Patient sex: F
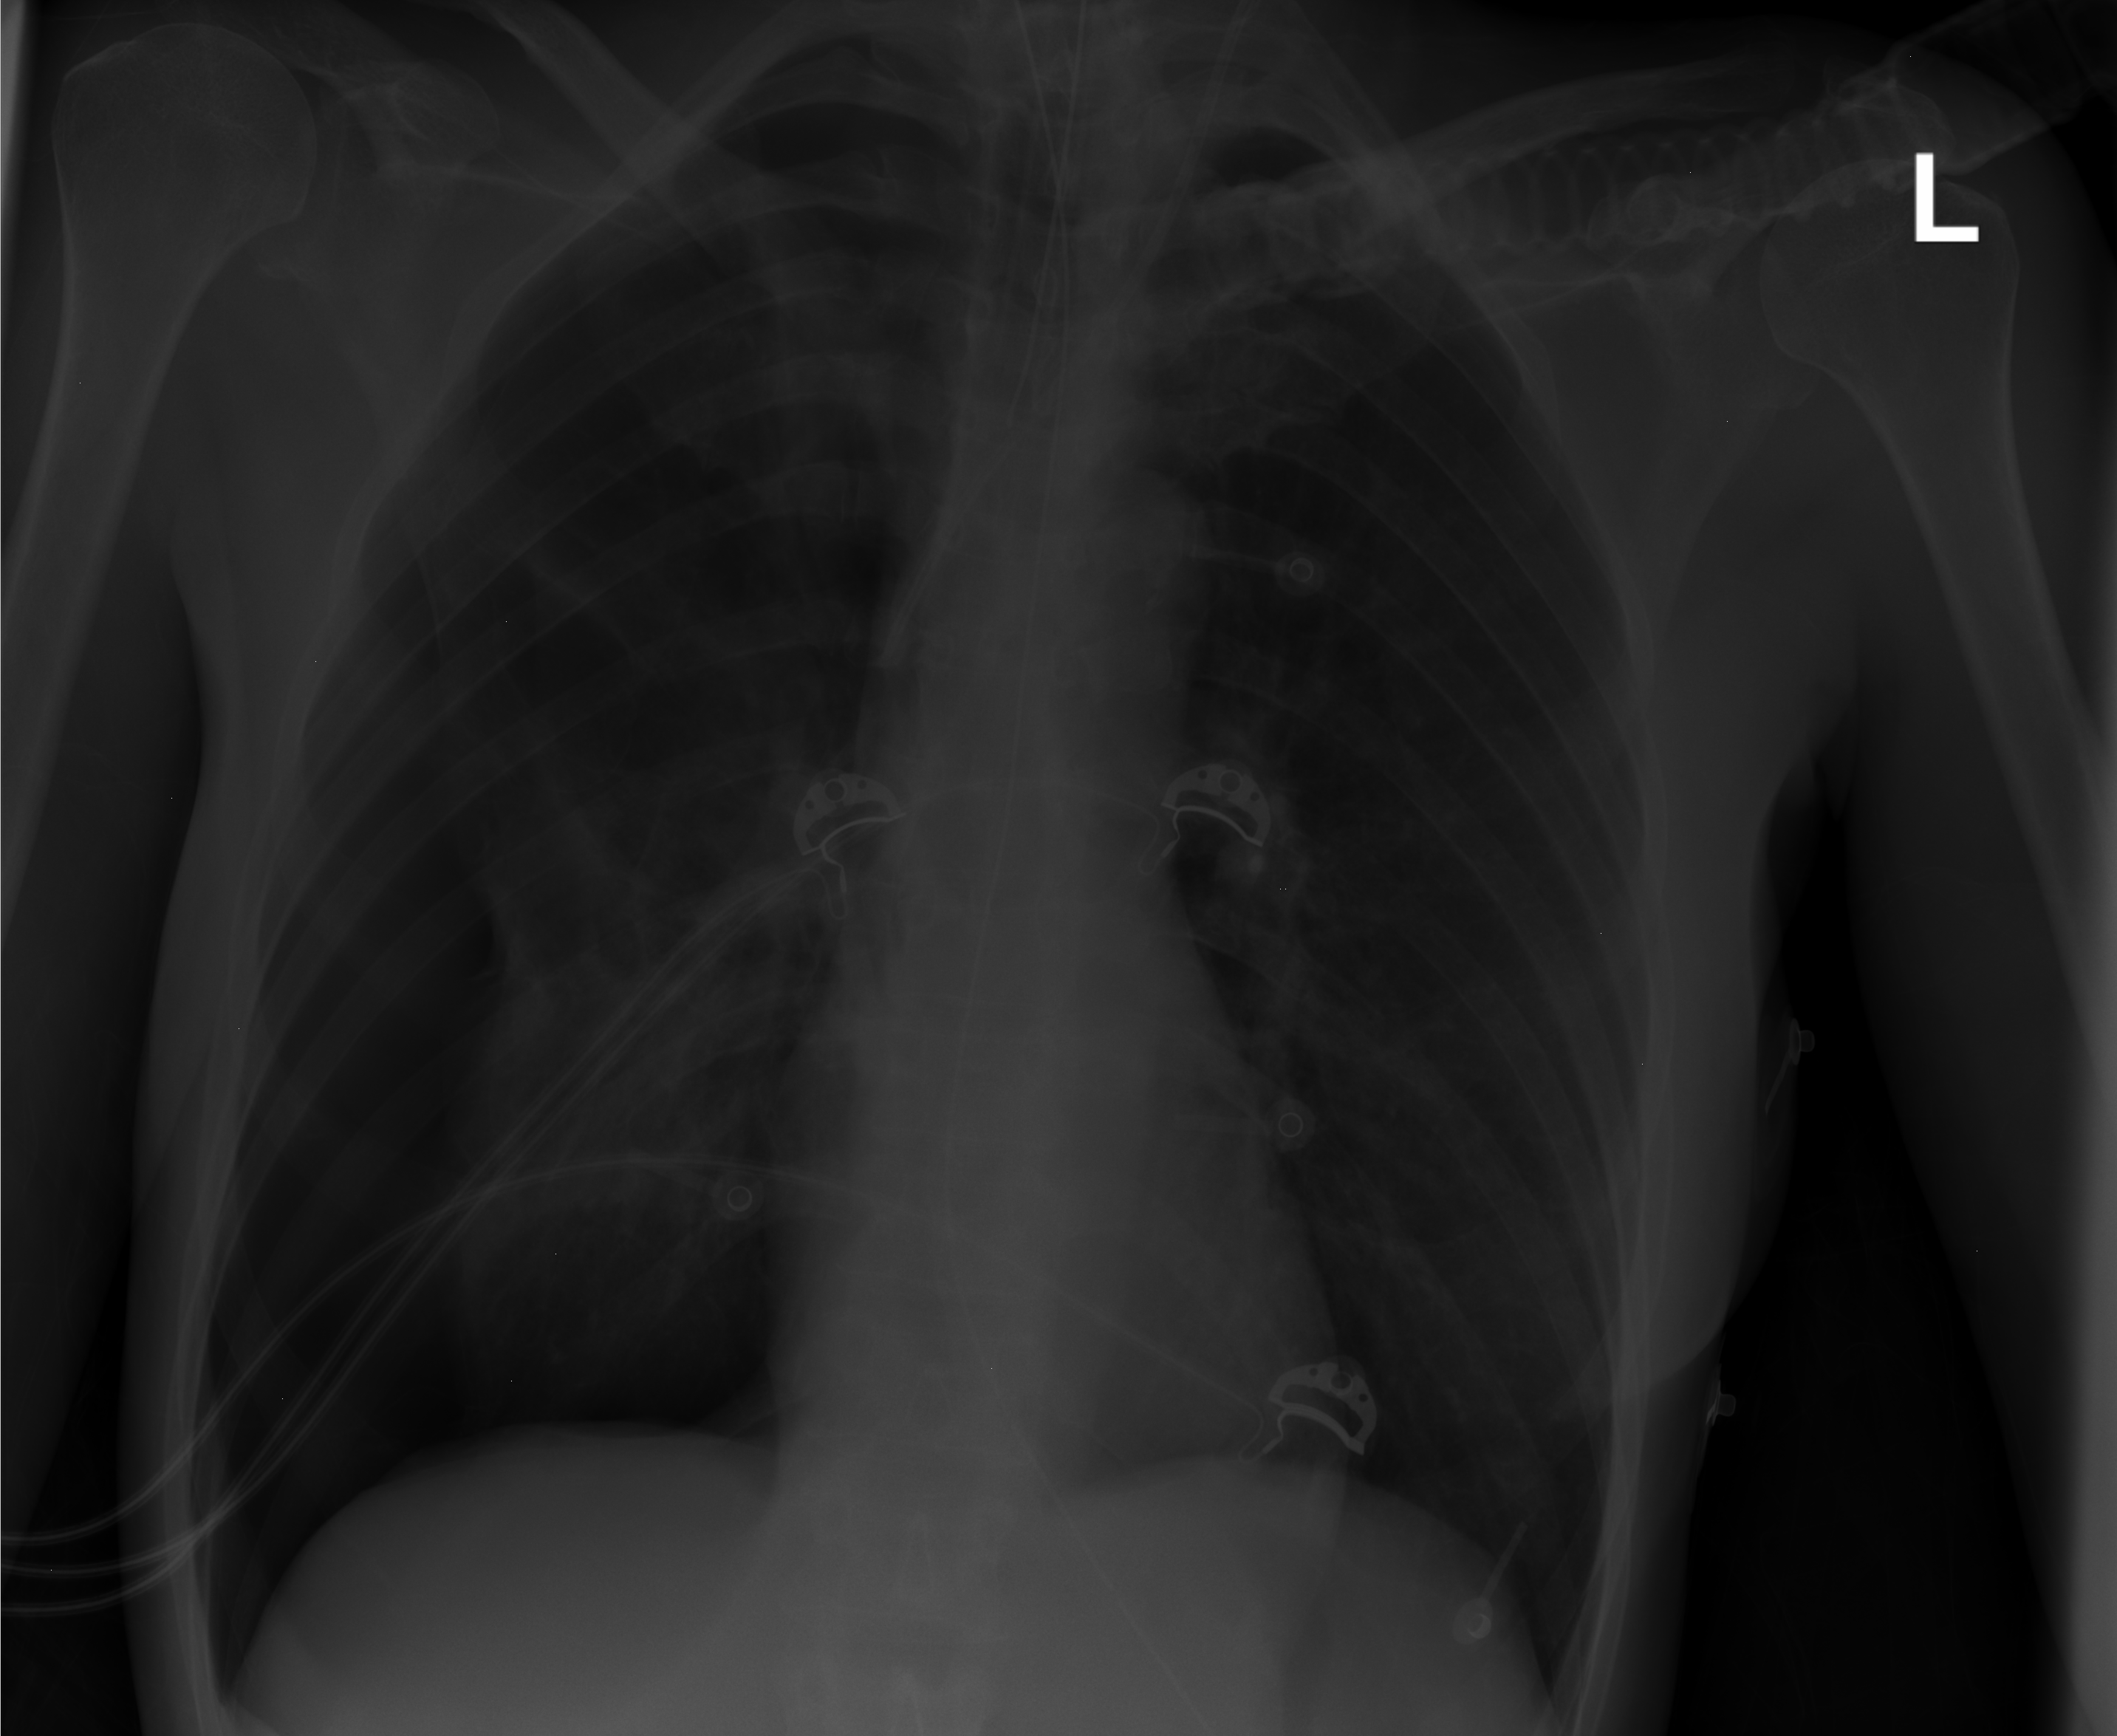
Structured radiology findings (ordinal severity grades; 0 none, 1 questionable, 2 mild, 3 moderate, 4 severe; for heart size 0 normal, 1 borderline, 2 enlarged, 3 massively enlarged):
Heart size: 0
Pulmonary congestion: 0
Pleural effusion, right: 0
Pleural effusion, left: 0
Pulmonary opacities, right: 0
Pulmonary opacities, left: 0
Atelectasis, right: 3
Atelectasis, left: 2